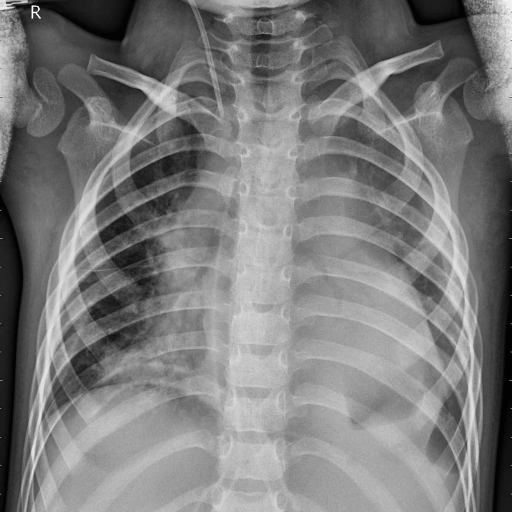
Finding: PNEUMONIA